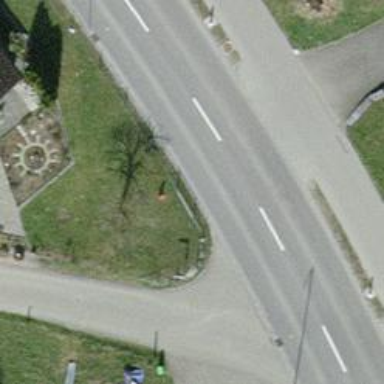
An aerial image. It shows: Secondary road with asphalt surface.